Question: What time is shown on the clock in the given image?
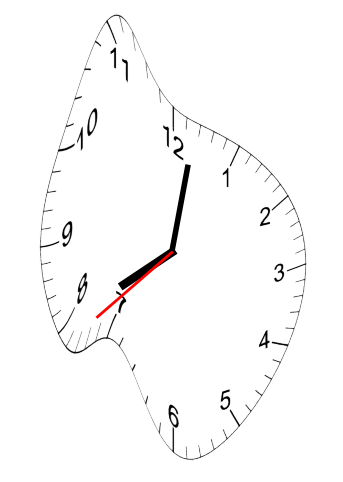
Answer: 08:01:38